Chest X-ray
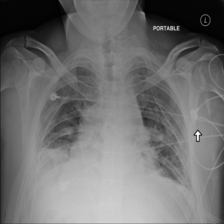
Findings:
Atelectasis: negative
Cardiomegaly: negative
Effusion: negative
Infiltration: negative
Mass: negative
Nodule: negative
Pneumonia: negative
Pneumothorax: negative
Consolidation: negative
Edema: negative
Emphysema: negative
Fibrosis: negative
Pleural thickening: negative
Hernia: negative